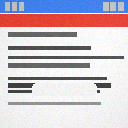
Screen state: on